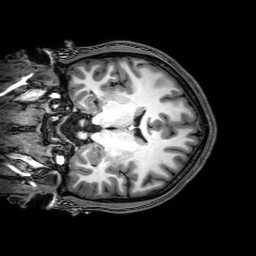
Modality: T1w
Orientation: coronal
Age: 19
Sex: male
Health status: healthy
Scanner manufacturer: philips
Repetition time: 0.008189 s
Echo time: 0.00374 s